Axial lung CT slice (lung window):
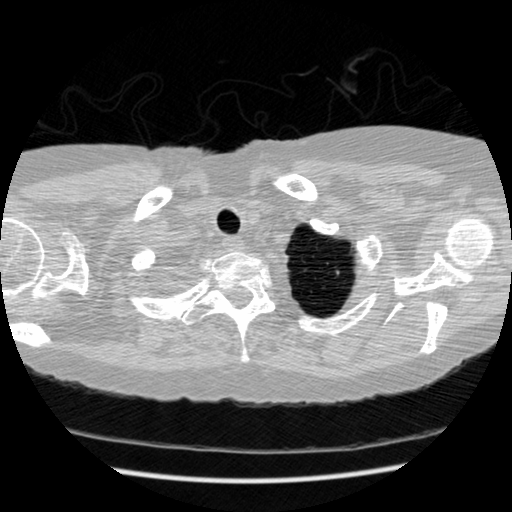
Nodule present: no